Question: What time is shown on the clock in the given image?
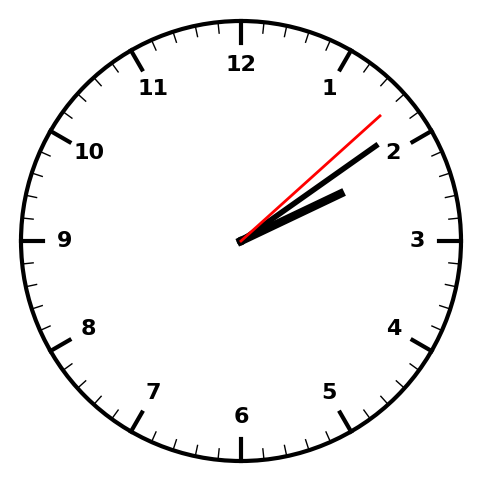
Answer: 02:09:08